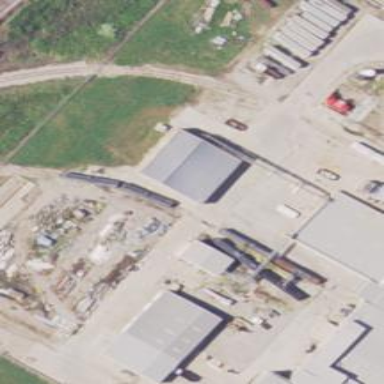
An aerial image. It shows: Railway siding for service.